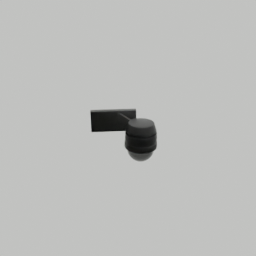
Label: electronics